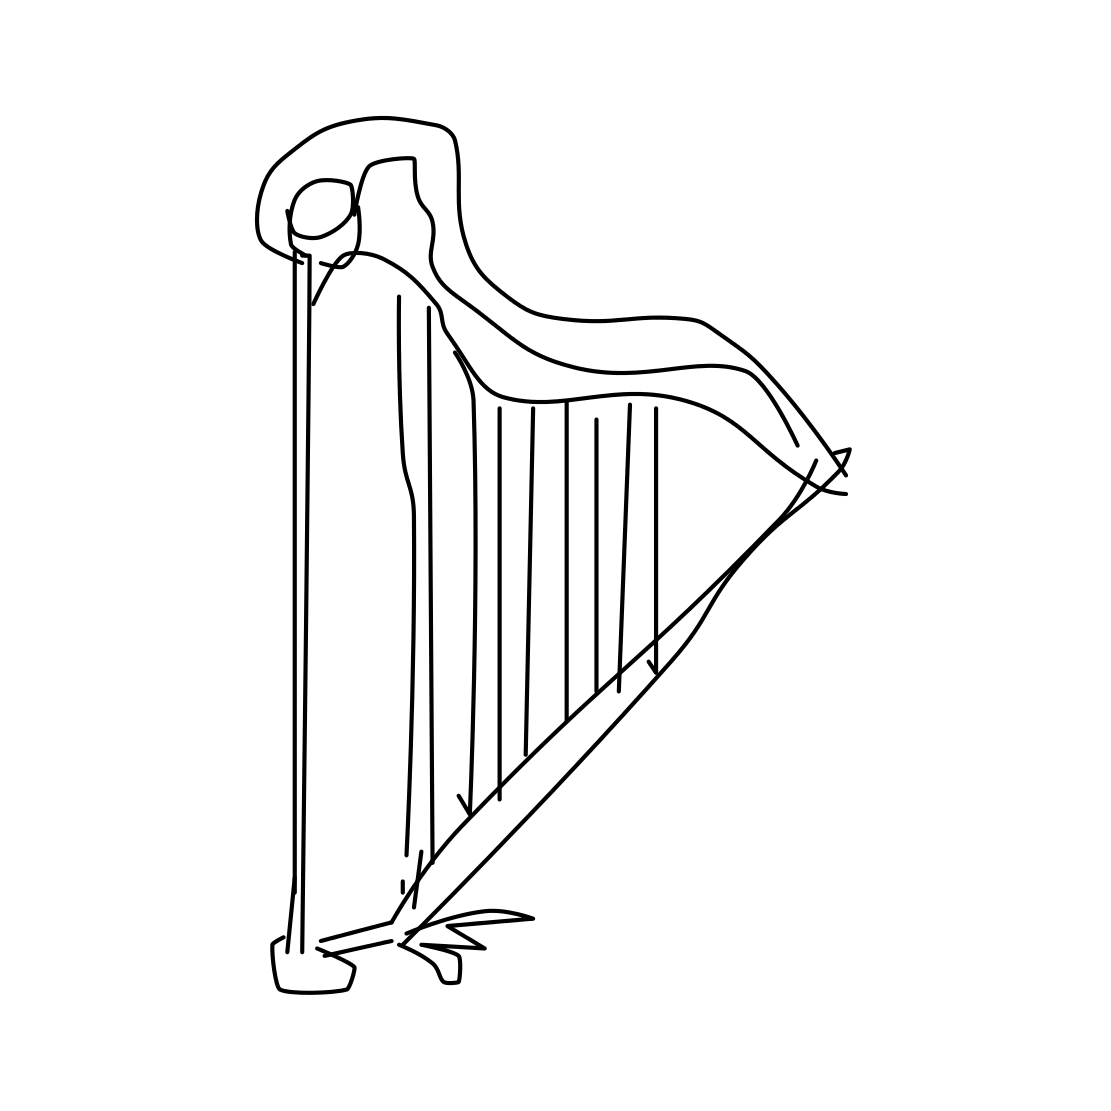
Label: harp